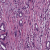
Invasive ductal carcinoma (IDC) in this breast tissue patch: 1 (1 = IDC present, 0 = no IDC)